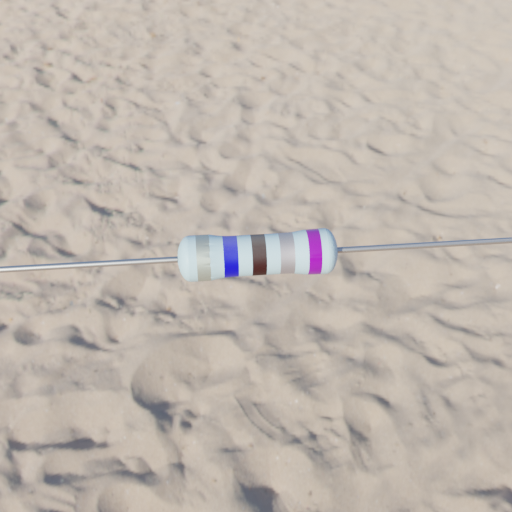
Resistor colour bands (in order): silver, blue, black, silver, violet